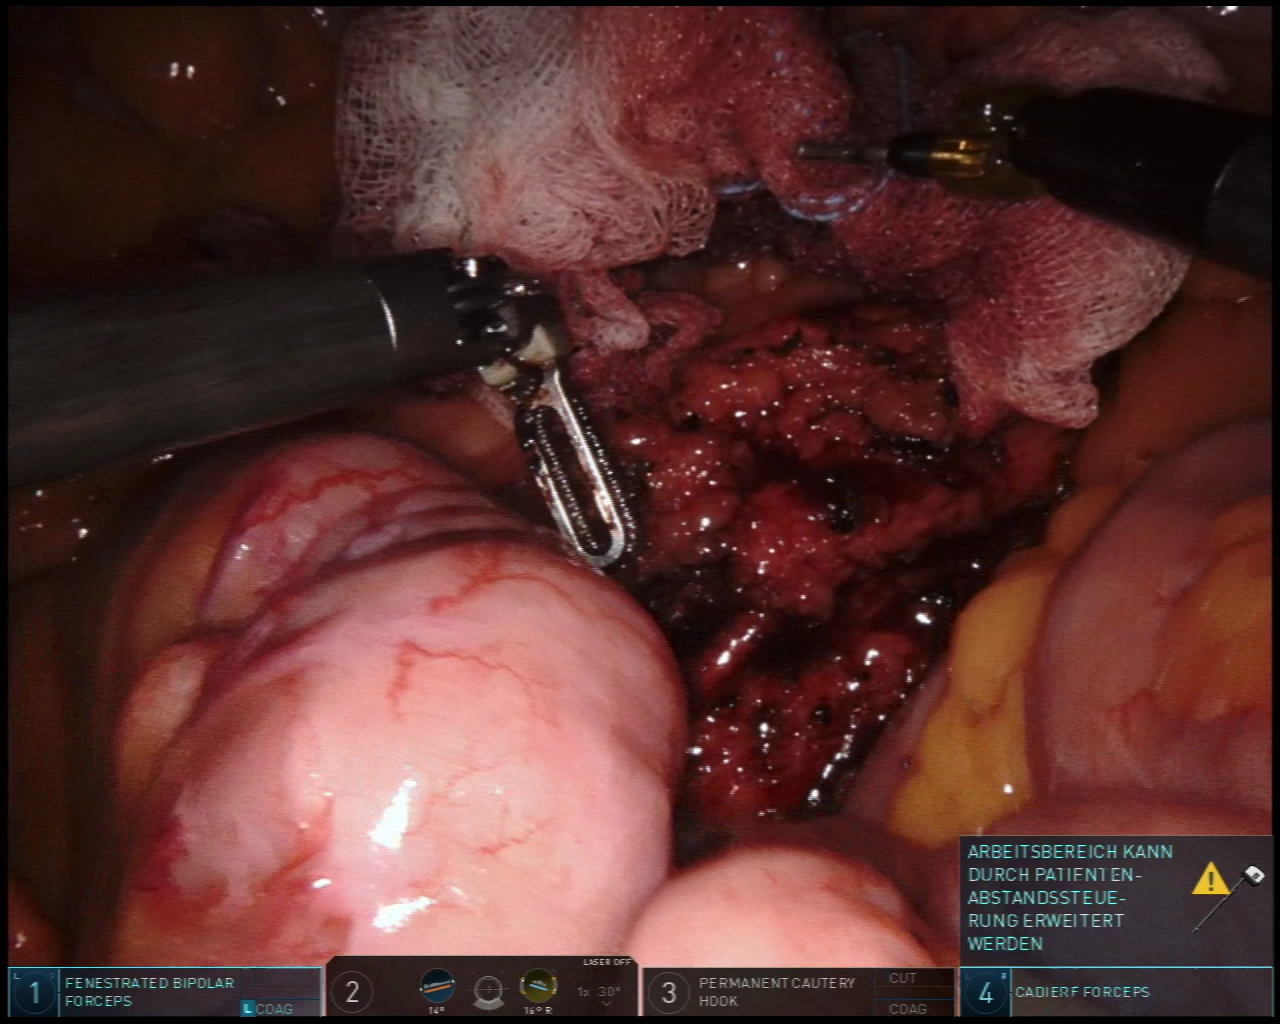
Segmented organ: small_intestine
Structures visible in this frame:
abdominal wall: no
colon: no
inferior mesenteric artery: no
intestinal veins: no
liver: no
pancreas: no
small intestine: yes
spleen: no
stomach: no
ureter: no
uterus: no
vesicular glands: no